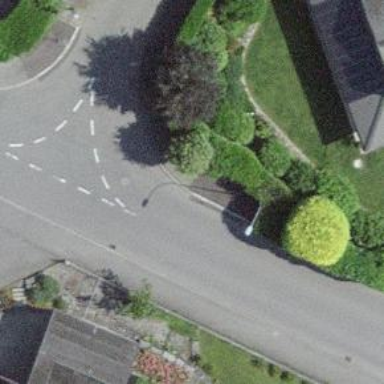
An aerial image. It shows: Kerb barrier.